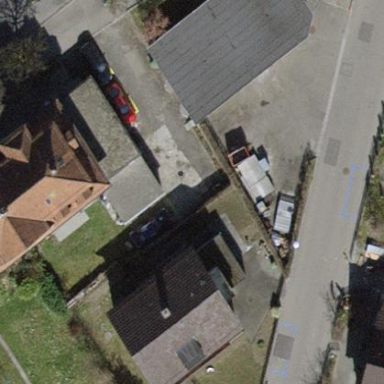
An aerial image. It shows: Building with tiled roof.